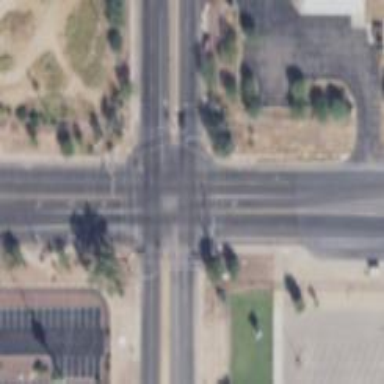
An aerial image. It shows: Marked crossing on footway.